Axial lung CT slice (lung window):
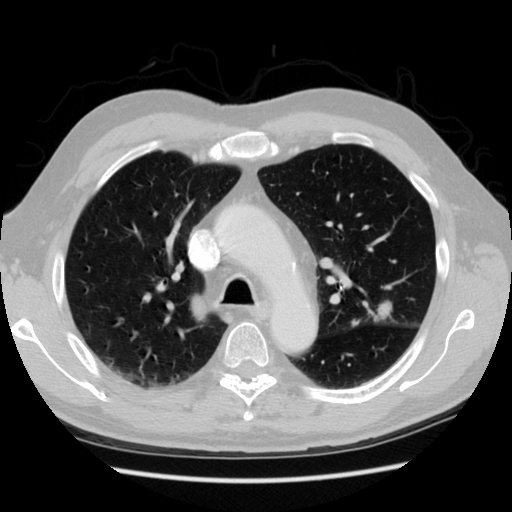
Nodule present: yes
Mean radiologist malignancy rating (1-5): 4.5